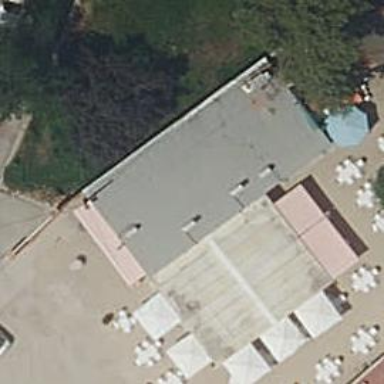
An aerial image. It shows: Restaurant.